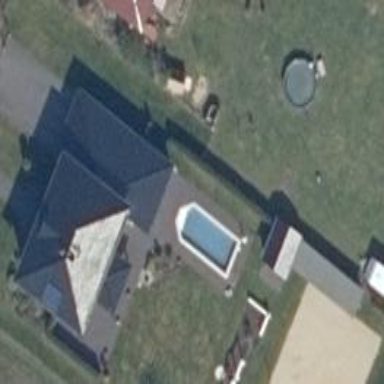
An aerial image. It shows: Swimming pool located in leisure land.